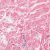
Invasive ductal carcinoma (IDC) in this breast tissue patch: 0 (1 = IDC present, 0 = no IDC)